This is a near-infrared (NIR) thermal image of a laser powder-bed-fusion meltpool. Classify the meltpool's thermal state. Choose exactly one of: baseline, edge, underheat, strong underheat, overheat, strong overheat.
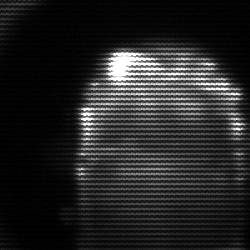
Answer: baseline